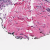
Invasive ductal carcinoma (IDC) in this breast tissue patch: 0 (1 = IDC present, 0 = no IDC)